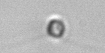
Label: nanoplankton_mix